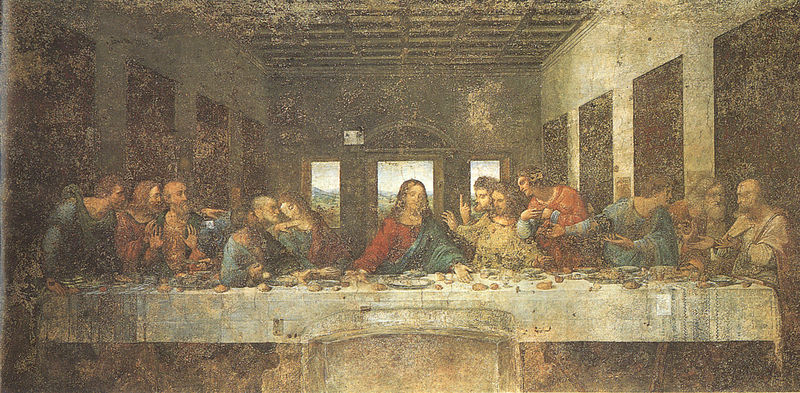
Titel: Das letzte Abendmahl (Il Cenacolo)
Künstler: Leonardo da Vinci
Standort: Mailand, Santa Maria delle Grazie (EU - I)
Schlagwörter: blau, gemälde, umhang, gelb, landschaft, fenster, männer, raum, stuhl, stühle, säule, tisch, tür, zimmer, rot, fest, gespräch, malerei, alt, gesichter, gesicht, schale, teller, hände, tischdecke, tischtuch, haare, kutte, decke, italien, saal, essen, tafel, wein, brot, durchblick, speisen, beten, mahl, christus, jesus, kassettendecke, fresko, abendmahl, jünger, bitten, christi, leonardo, teile, apostel, judas, abendmal, lukas, letztes abendmahl, matthäus, teilen, letzte, letzte abendmahl, letztes, davinci, tischdekce, chrisus, leonardo davinci, t+ür